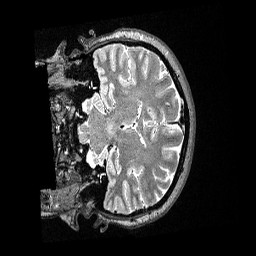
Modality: T2w
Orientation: coronal
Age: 27
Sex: female
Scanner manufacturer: siemens
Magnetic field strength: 3 T
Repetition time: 3.2 s
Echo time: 0.479 s